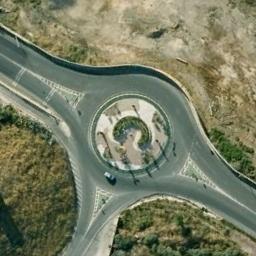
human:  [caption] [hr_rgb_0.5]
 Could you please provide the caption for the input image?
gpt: The roundabout with three exits and entrances is in the clearing .

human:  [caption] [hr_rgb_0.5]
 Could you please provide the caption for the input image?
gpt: There are lots of trees around the roundabout .

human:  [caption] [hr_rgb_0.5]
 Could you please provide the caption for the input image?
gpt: The roundabout is on the bare land next to trees .

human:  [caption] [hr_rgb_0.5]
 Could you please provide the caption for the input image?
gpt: There is a moving vehicle on the road at the roundabout, With some trees and a large desert around the roundabout .

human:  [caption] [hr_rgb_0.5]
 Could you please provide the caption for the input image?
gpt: There are some green trees beside the roundabout .